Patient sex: M
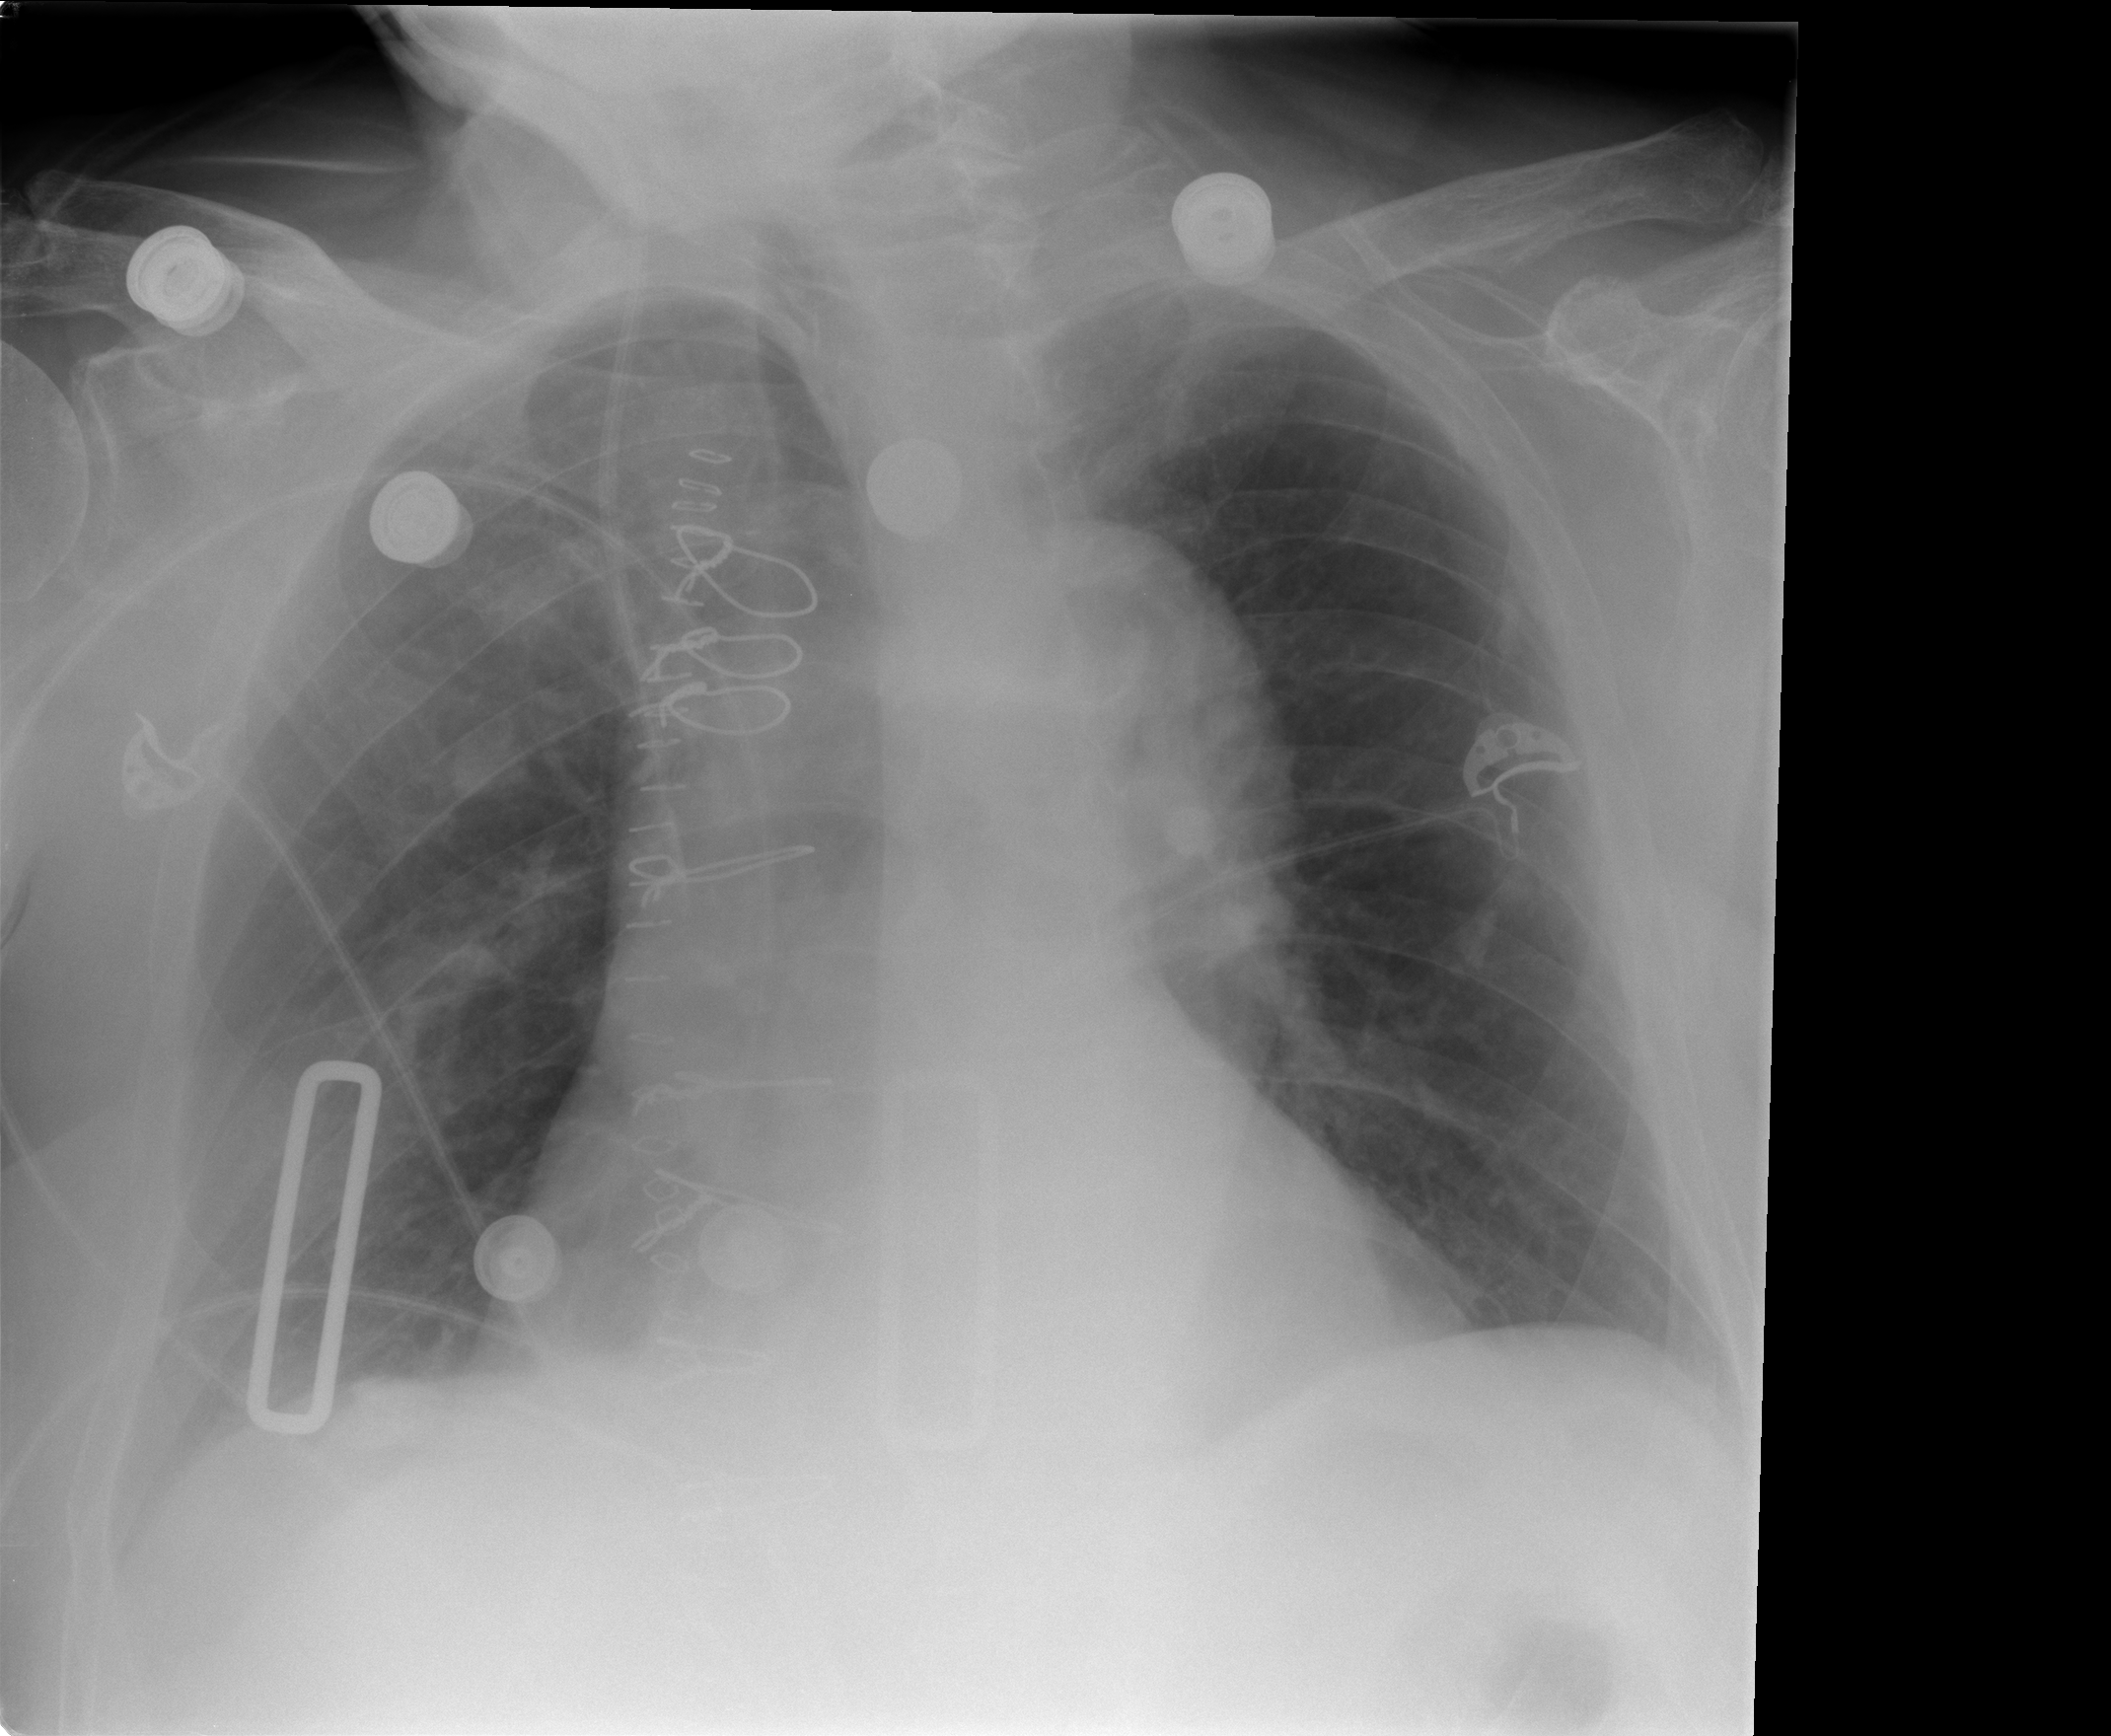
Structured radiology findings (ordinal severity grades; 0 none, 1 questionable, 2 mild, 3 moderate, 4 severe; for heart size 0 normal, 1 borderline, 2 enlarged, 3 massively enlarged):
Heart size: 2
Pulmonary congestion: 0
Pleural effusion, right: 1
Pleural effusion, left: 0
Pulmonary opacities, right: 0
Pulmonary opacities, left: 0
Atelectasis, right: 1
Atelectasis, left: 0